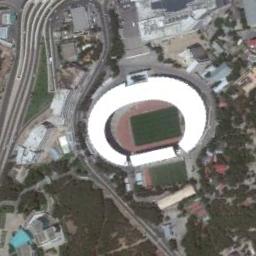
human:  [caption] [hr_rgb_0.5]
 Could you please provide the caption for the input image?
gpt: Oval stadium next to the road, Buildings and lawn .

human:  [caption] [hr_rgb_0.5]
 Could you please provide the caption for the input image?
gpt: There is a baseball field between the two roads .

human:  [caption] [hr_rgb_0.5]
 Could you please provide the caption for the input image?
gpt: There are many buildings of different shapes and sizes next to the stadium .

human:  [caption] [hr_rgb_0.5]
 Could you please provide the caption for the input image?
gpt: The stadium is on the grass next to some trees and roads .

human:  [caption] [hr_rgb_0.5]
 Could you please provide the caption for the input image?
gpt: There are many green trees around the stadium with a white roof .